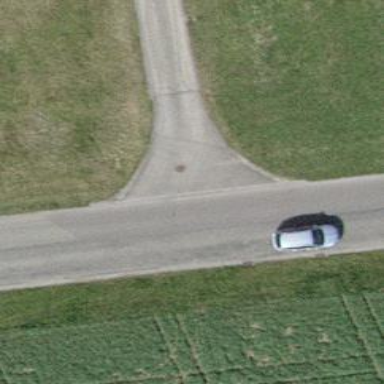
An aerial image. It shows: Unclassified road with asphalt surface.